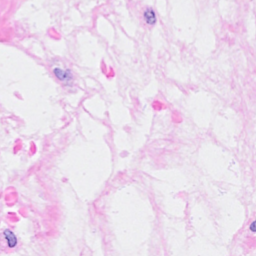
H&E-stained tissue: Breast